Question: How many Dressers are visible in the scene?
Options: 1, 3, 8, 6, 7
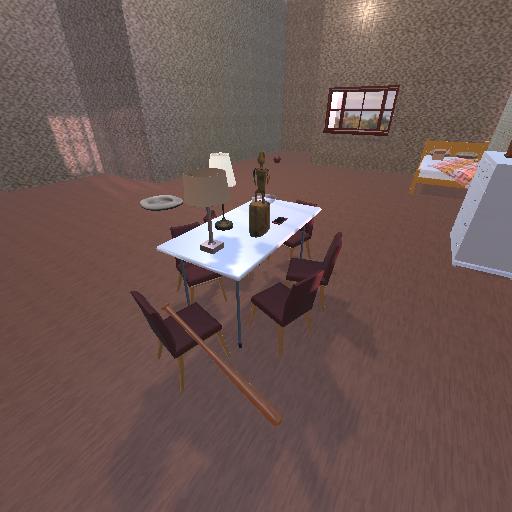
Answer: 1